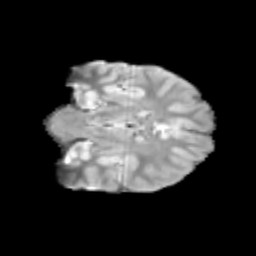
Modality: T2w
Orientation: coronal
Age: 12
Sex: male
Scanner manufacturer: siemens
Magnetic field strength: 3 T
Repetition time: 3.8 s
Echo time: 0.07 s